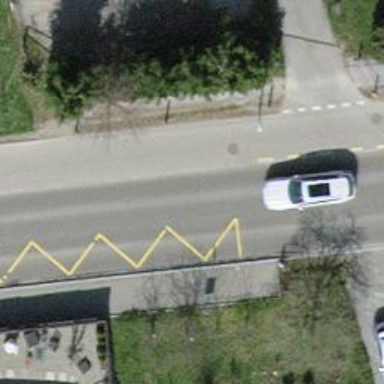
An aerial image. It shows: Bus stop with designated stop position for public transport.